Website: walmart
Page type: payment
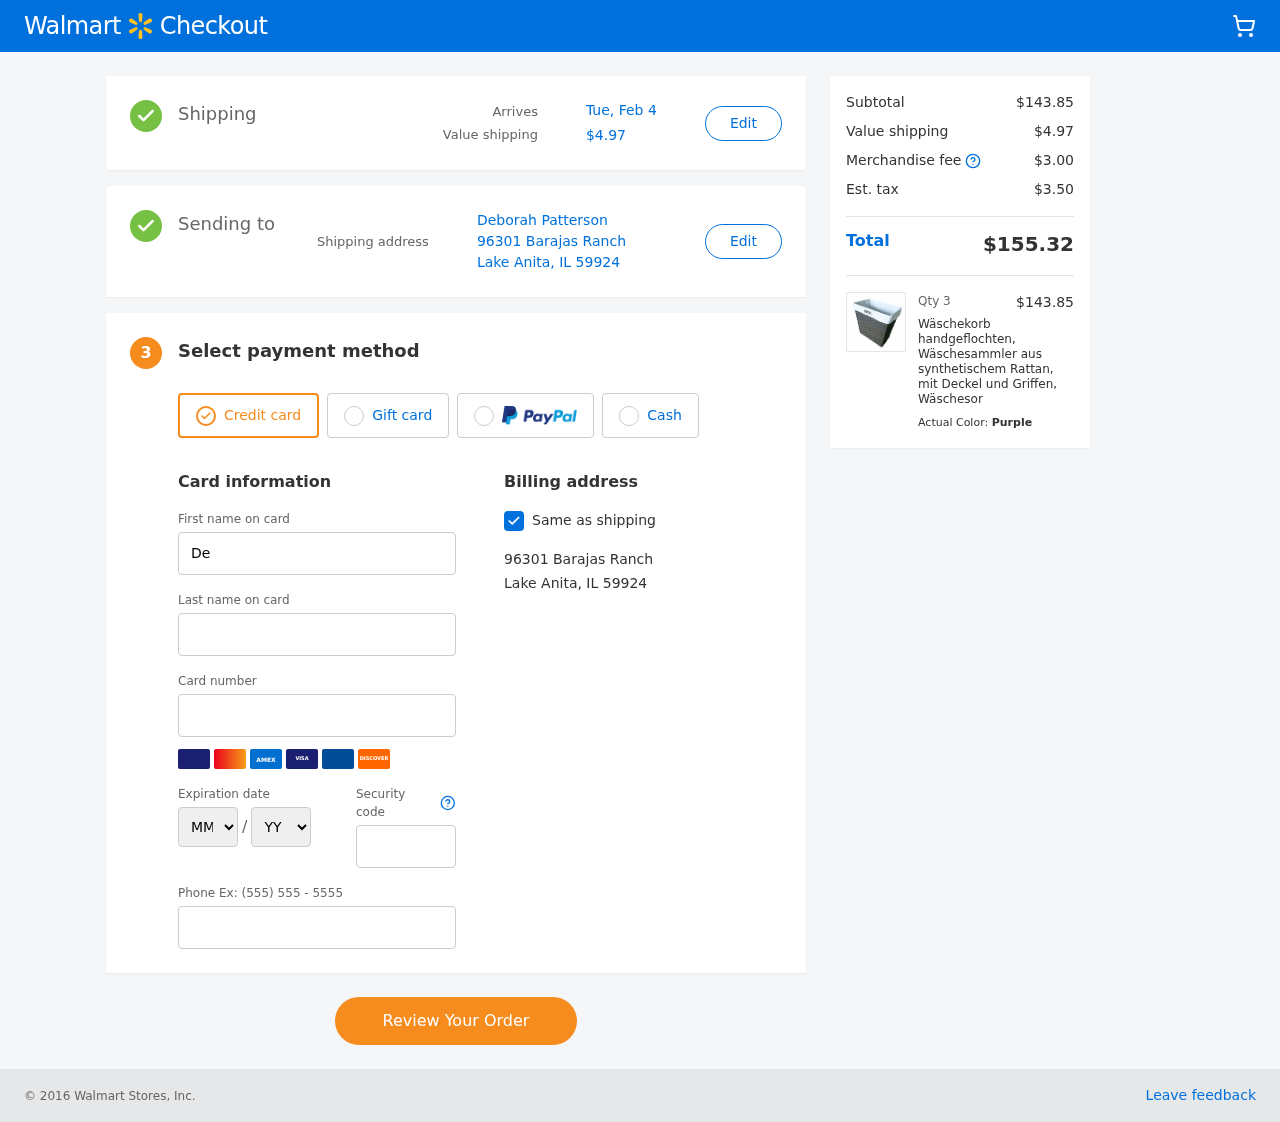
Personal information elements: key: PII_CARD_EXPIRY_MONTH
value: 10
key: PII_CARD_EXPIRY_YEAR
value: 26
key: PII_CITY_STATE_ZIP
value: Lake Anita, IL 59924
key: PII_FULLNAME
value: Deborah Patterson
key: PII_STREET
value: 96301 Barajas Ranch
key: PII_FIRSTNAME
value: Deborah
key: PII_LASTNAME
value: Patterson
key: PII_CARD_NUMBER
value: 3760 9564 6004 800
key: PII_CARD_CVV
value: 9521
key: PII_PHONE
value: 8876687556
Product elements: key: PRODUCT1_NAME
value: Wäschekorb handgeflochten, Wäschesammler aus synthetischem Rattan, mit Deckel und Griffen, Wäschesor
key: PRODUCT1_PRICE
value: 47.95
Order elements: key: ORDER_DELIVERY_DATE
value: Tue, Feb 4
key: ORDER_SHIPPING_COST
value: $4.97
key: ORDER_SUBTOTAL
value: $143.85
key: ORDER_MERCHANDISE_FEE
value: $3.00
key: ORDER_TAX
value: $3.50
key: ORDER_TOTAL
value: $155.32
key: ORDER_NUM_ITEMS
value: Qty 3